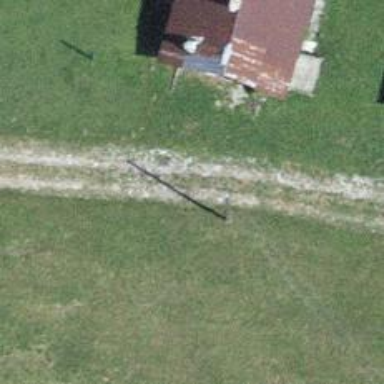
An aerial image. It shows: Minor power line.